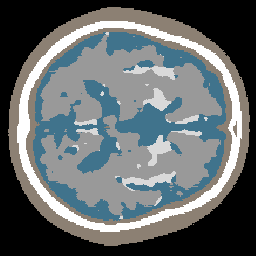
Label: no_lesion